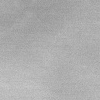
Atmospheric dust classification: dusty